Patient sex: M
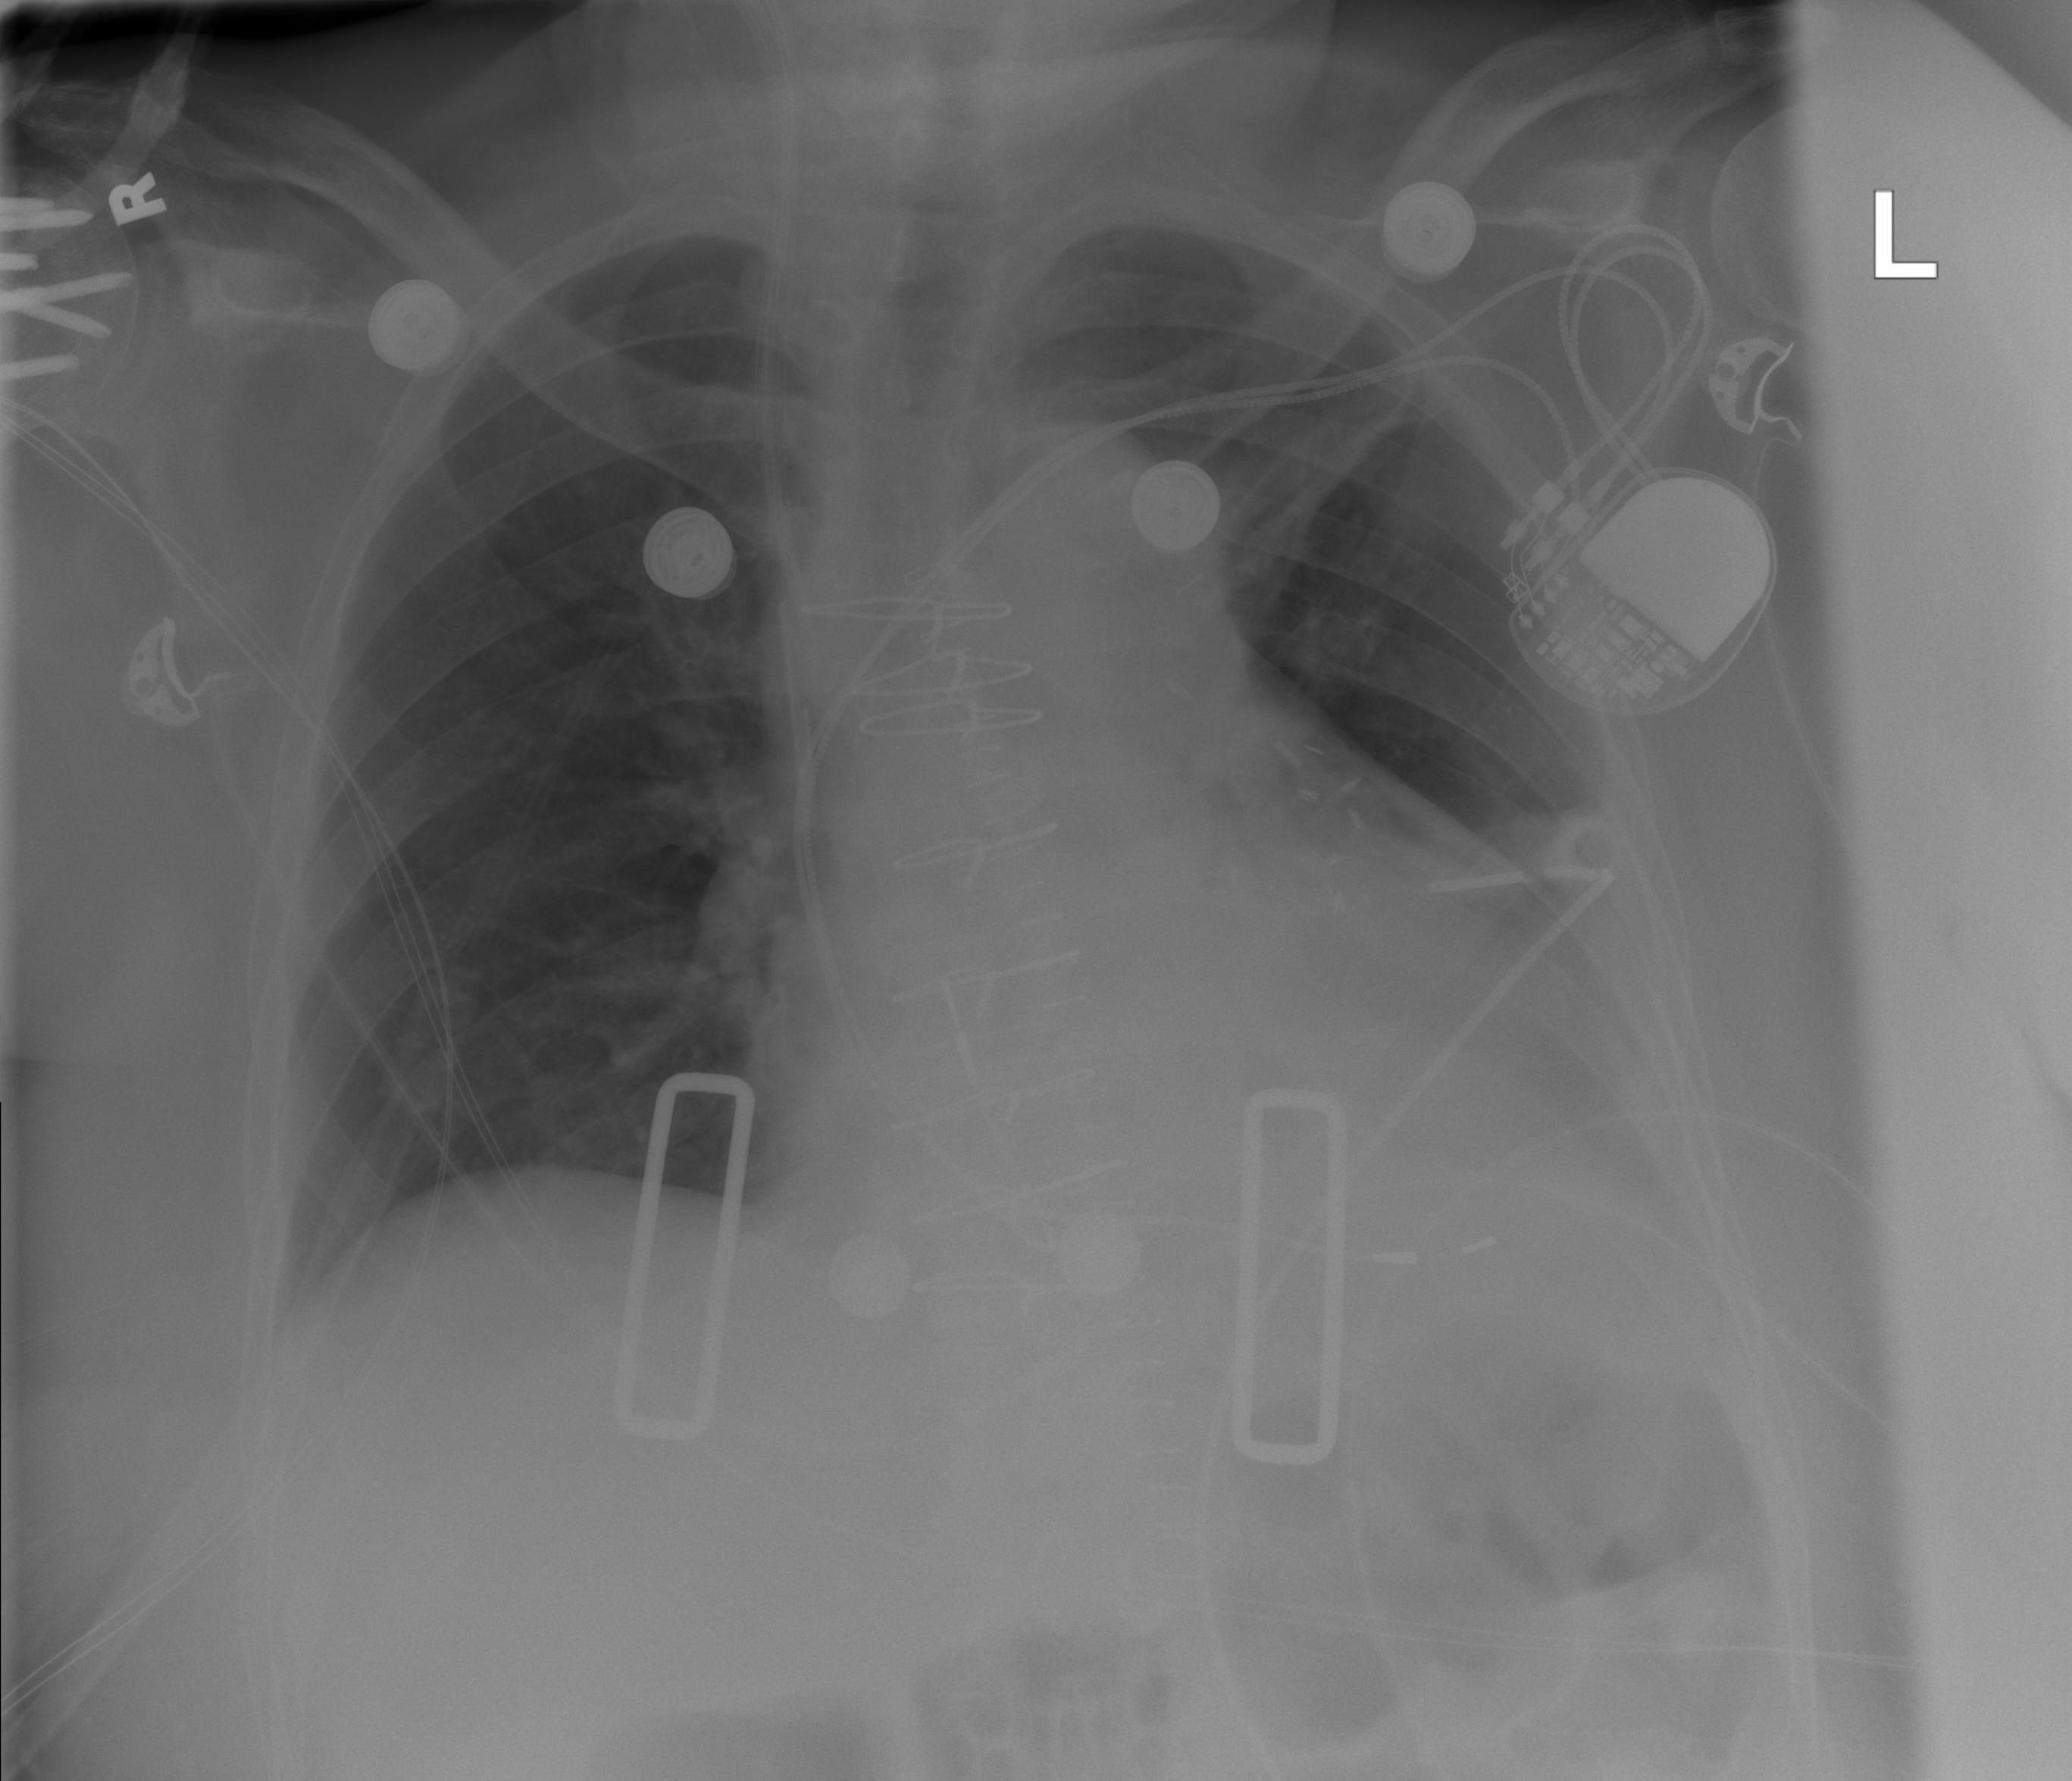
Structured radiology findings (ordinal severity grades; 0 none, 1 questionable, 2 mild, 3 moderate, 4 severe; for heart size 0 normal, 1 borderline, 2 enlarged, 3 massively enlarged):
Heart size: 2
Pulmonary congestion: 0
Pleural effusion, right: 0
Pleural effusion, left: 1
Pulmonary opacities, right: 0
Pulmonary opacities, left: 0
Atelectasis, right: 0
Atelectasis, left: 2